Field crop: maize
Growth stage: 2
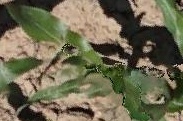
Species: maize